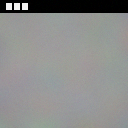
Screen state: on